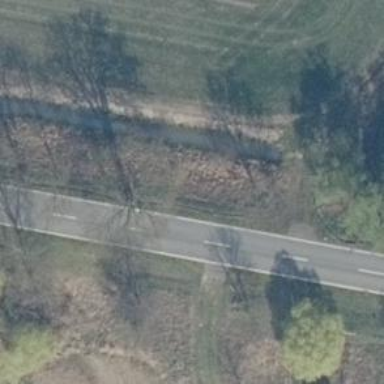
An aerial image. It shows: Row of trees in natural setting.